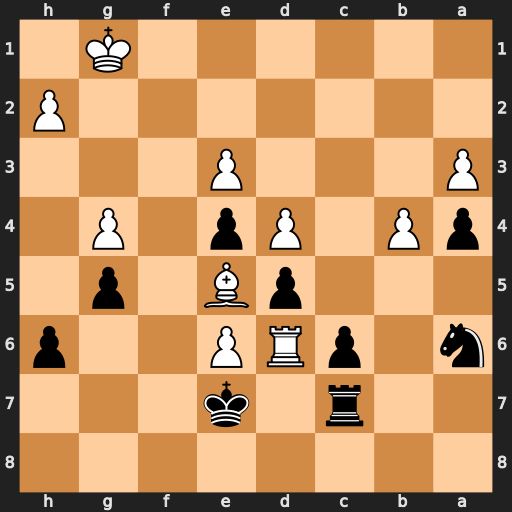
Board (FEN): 8/2r1k3/n1pRP2p/3pB1p1/pP1Pp1P1/P3P3/7P/6K1
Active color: b
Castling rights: -
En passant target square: -
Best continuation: Nxb4 Rd7+ Rxd7